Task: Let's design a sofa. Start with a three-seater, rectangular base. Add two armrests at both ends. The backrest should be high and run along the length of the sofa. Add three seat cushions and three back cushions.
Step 432:
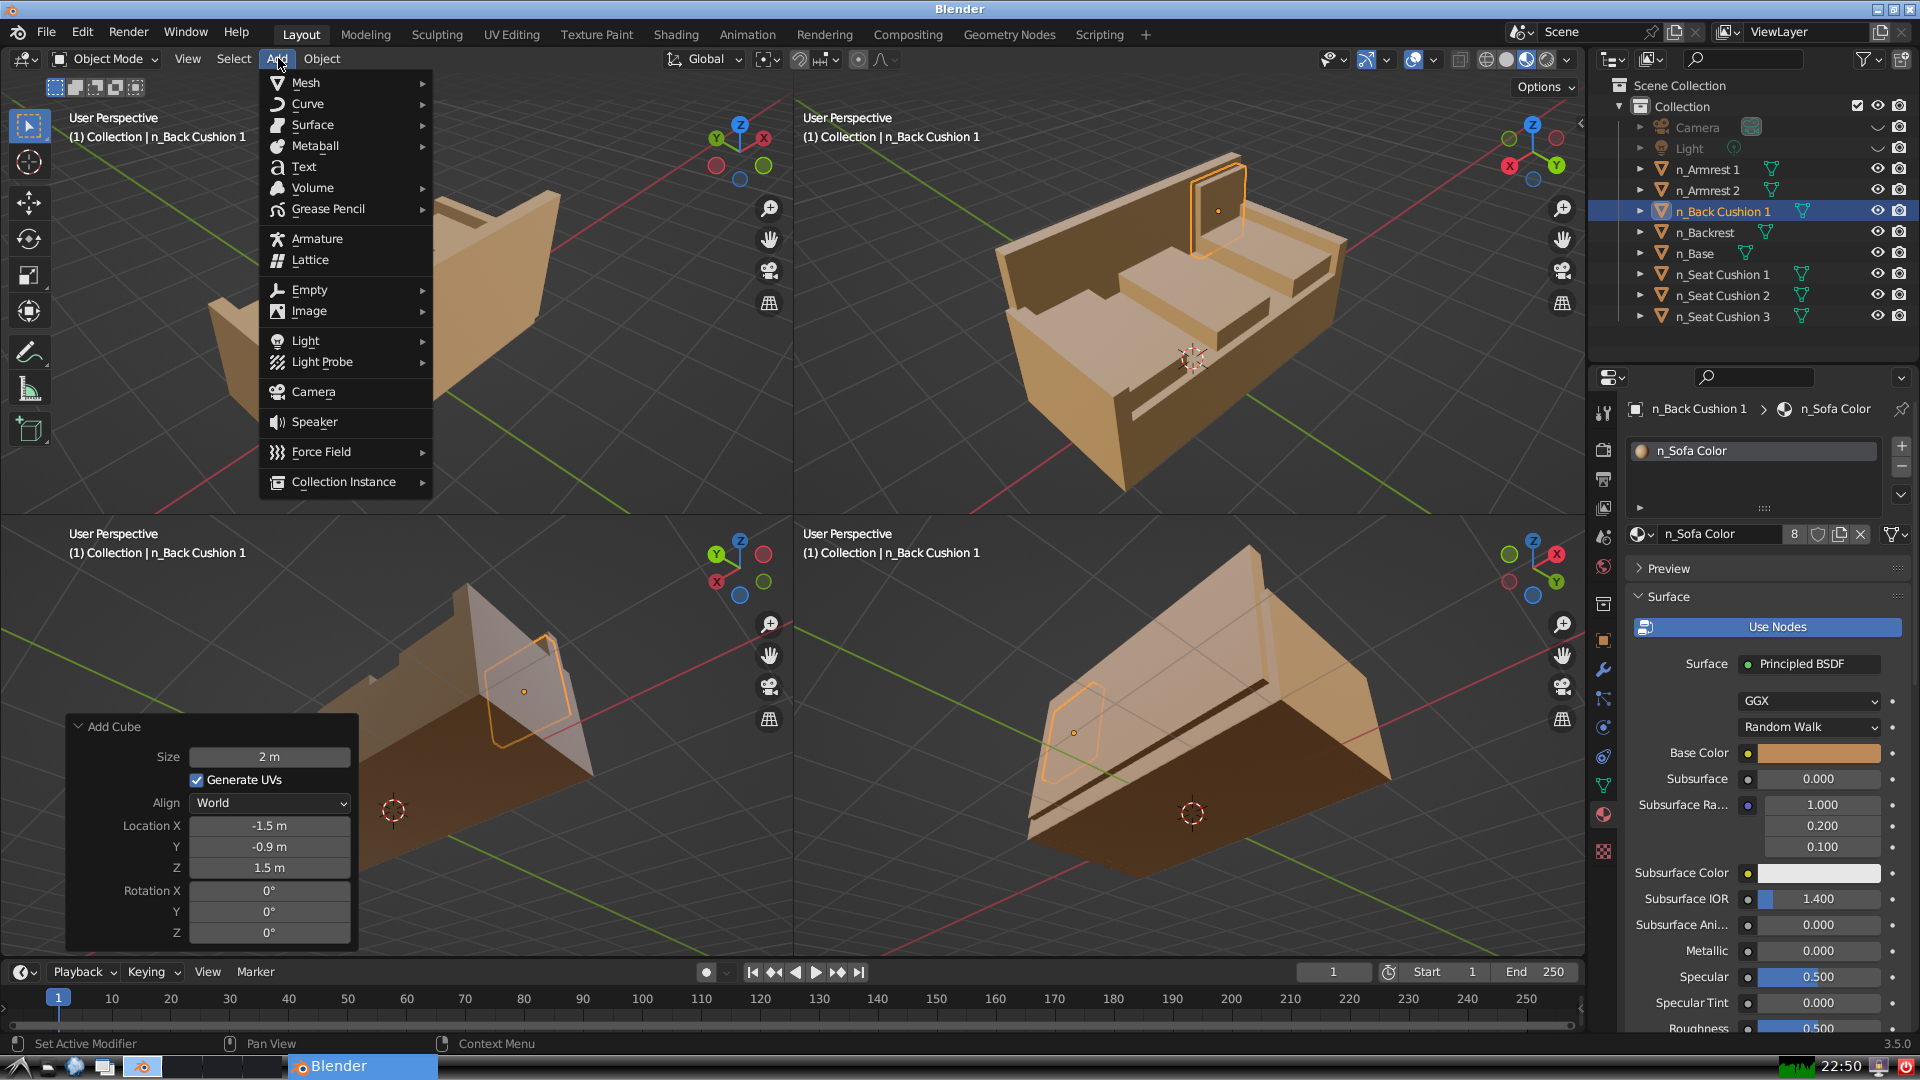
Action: {"mouse_move": [304, 82]}